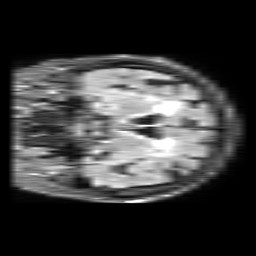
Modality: FLAIR
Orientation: coronal
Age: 86
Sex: female
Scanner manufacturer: philips
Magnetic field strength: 1.5 T
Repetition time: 10 s
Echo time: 0.14 s